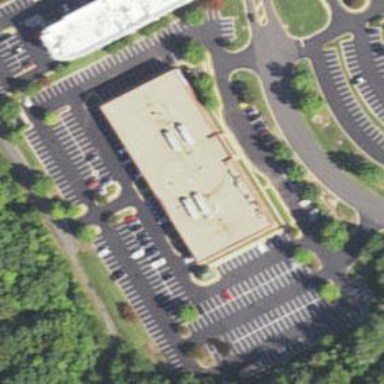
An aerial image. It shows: Parking area with surface.